Aerial crown-view tile of a tropical tree (Barro Colorado Island, Panama), acquired 20250616:
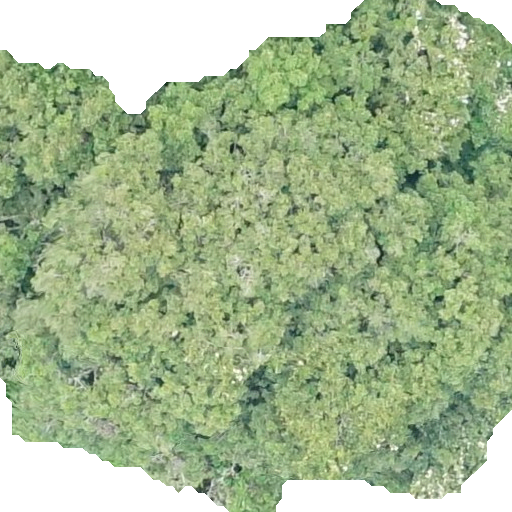
Species: Prioria copaifera
GBIF accepted scientific name: Prioria copaifera
Crown area: 364.18 m²